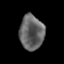
Tissue: prostate
Cell type: T cells
Senescence score: 0.2314
Nuclear area (px): 825
Mean DAPI intensity: 101